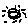
Label: sun